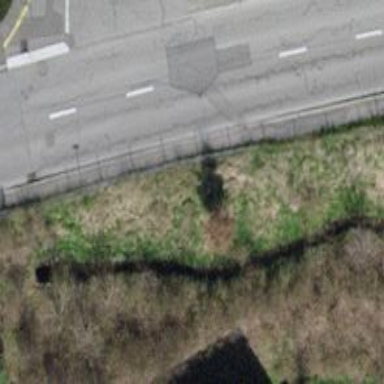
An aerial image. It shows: Asphalt sidewalk along the footway.